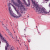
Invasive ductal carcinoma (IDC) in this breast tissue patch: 0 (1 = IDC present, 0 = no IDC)